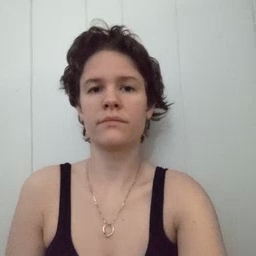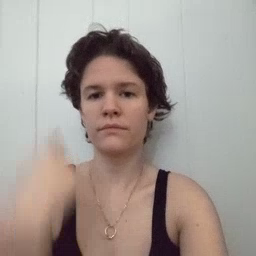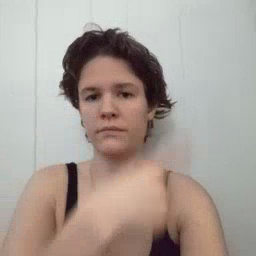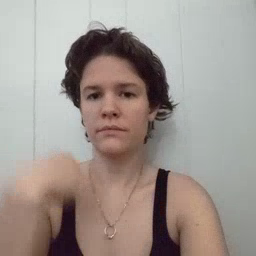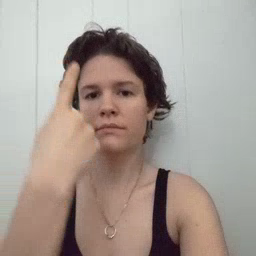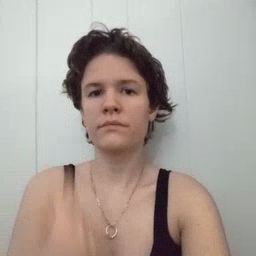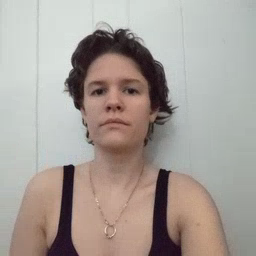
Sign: look